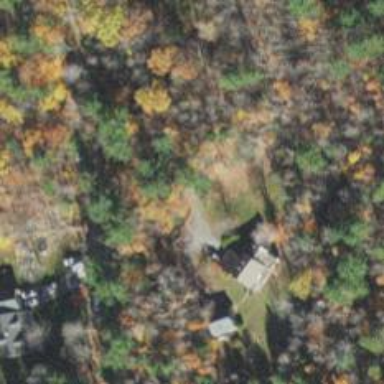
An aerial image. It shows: Driveway leading to service road.